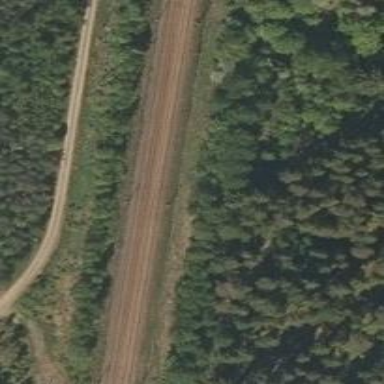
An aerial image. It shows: Railway track with contact line for electrification.